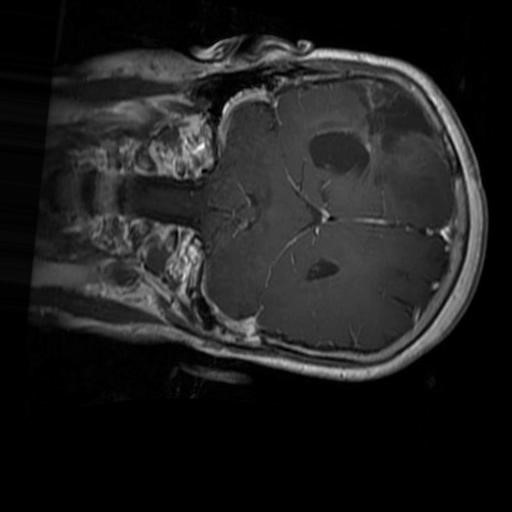
Label: brain_glioma